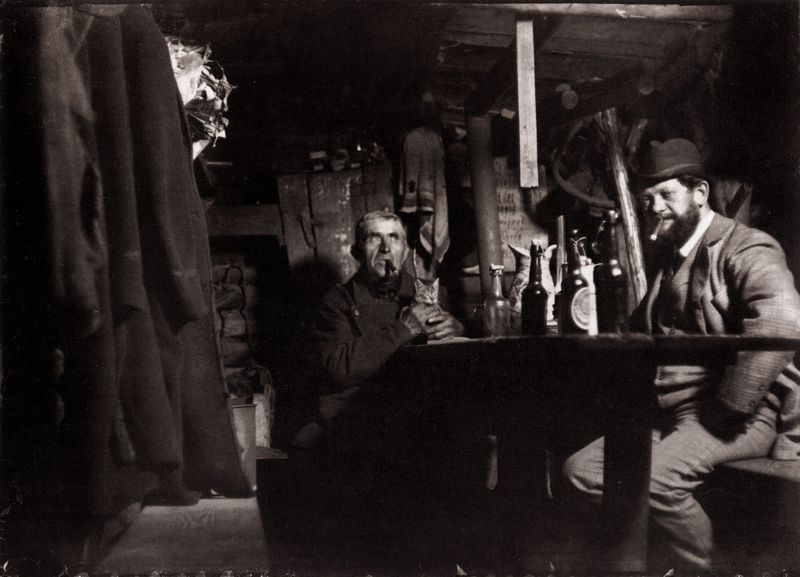
Titel: Kiesgrubenwärter und Heinrich Zille
Künstler: Heinrich Zille
Schlagwörter: dunkel, mann, schatten, weiß, sitzen, zola, holz, hut, hüte, licht, männer, raum, schwarz, stuhl, tisch, blick, tuch, gespräch, alkohol, alt, anzug, bart, bärte, flasche, flaschen, gelage, hose, kneipe, trinken, wand, innenraum, vorhang, hütte, dunkelheit, mantel, arbeit, boot, genre, kamin, ofen, krug, schiff, grafik, bank, arbeiter, soldaten, pfeife, rauchen, zigarre, balken, weste, foto, fotografie, melone, katze, keller, scheune, künstler, soldat, backenbart, mäntel, bier, kiste, photo, raucher, garderobe, trinker, armut, fotographie, ausruhen, pfeifen, blech, rohr, verschlag, bierflaschen, bude, feierabend, kanonenofen, bärtige, henkelflaschen, zigarren, spelunke, tisch#, wolljacke